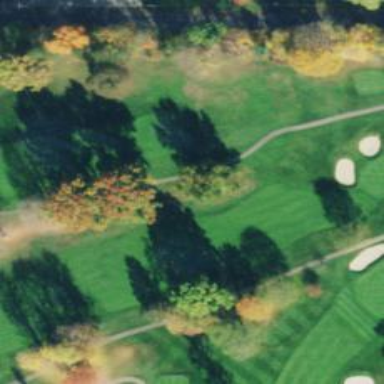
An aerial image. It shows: Rough area in golf course.